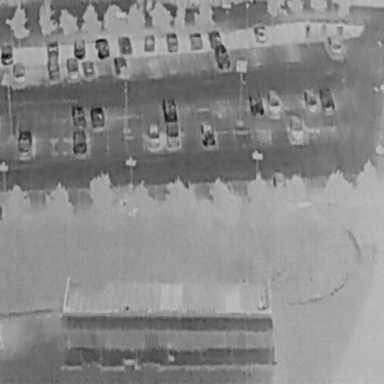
There are 30 Cars in the infrared image.